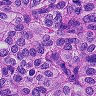
Metastatic tissue present: yes